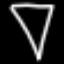
Label: diamond